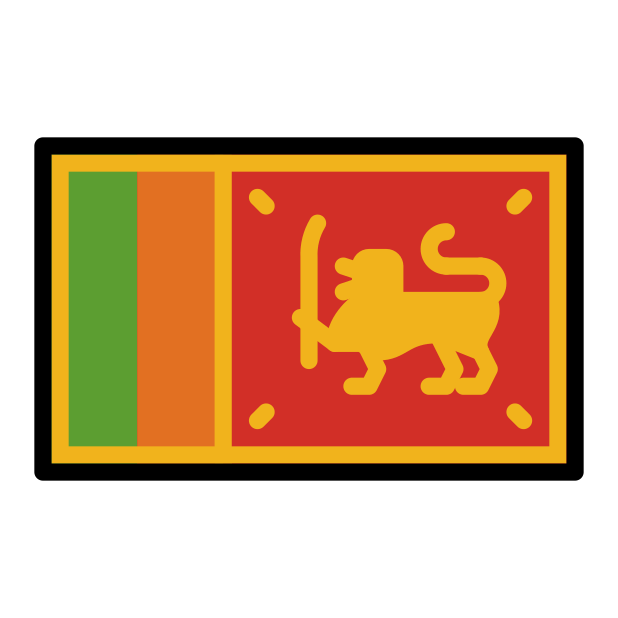
flag: Sri Lanka